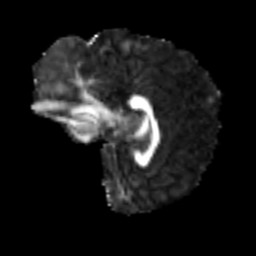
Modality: FA
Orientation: sagittal
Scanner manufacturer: siemens
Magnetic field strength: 3 T
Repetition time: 3.6 s
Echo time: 0.092 s